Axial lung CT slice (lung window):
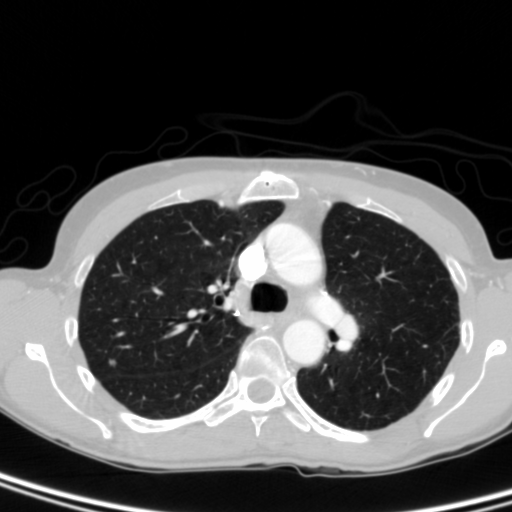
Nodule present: yes
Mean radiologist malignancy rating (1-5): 2.75